Question: I'm new to jquery so please bear with me.
I have a table that has columns quantity, price, and amount.
The amount column should be updated whenever there are changes in either quantity or price.
So far, here's my jquery event:
'''
$('input.qtyPrice').on('change',function() {
var rowIndex = $(this).parent().parent().index();
console.log($('#tableItems tr').eq(rowIndex).find('td').eq(4));
'''
})
This writes the console '[prevObject: o.fn.init[0], context: document, jquery: "2.1.0", constructor: function, selector: ""...]context: documentlength: 0prevObject: o.fn.init[0]__proto__: o[0]'
I took that answer from another question here in Stackoverflow.
My problem is, I can't seem to access the INPUT element (amount) inside the TD.

Sorry for my English. I appreciate your inputs. Thank you.
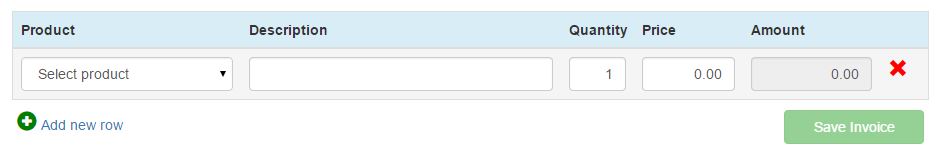
Answer: You don't have to access the rowIndex, you can directly find the amount like
'''
$('input.qtyPrice').on('change', function () {
var $tr = $(this).closest('tr');
$tr.find('td:nth-child(5) input').val('updated')
})
'''